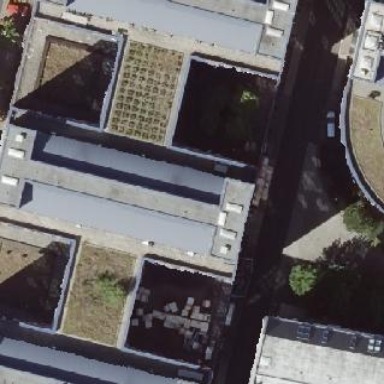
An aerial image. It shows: Office building with flat roof.